Question: I have a plot which demonstrates the idea of projection of points onto the axis with greatest variance. The code in 'R' is pasted below and I need an initial pointer how to reproduce this plot in 'ggplot2'.

'''
# Simulate data
library(mvtnorm)
set.seed(2014)
Sigma <- matrix(data = c(4, 2, 2, 3), ncol=2)
mu <- c(1, 2)
n <- 20
X <- rmvnorm(n = n, mean = mu, sigma = Sigma)
# Run PCA
pca <- princomp(X)
load <- loadings(pca)
slope <- load[2, ] / load[1, ]
cmeans <- apply(X, 2, mean)
intercept <- cmeans[2] - (slope * cmeans[1])
# Plot data & 1st principal component
plot(X, pch = 20, asp = 1)
abline(intercept[1], slope[1])
# Plot perpendicular segments
x1 <- (X[, 2] - intercept[1]) / slope[1]
y1 <- intercept[1] + slope[1] * X[, 1]
x2 <- (x1 + X[, 1]) / 2
y2 <- (y1 + X[, 2]) / 2
segments(X[, 1], X[, 2], x2, y2, col = "red")
'''
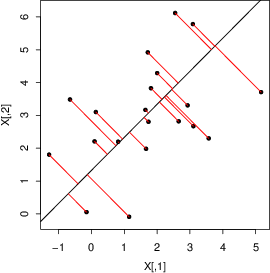
Answer: Put your matrix X and vectors x2 and y2 in one data frame.
'''
df<-data.frame(X,x2,y2)
'''
Then use columns X1, X2 as 'x' and 'y' values, x2 and y2 as 'xend=' and 'yend='. Points are added with 'geom_point()', abline with 'geom_abline()' and segments with 'geom_segment()'. With 'coord_fixed()' you ensure that x and y axis are the same width.
'''
library(ggplot2)
ggplot(df,aes(X1,X2))+
geom_point()+
geom_abline(intercept=intercept[1],slope=slope[1])+
geom_segment(aes(xend=x2,yend=y2),color="red")+
coord_fixed()
'''